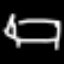
Label: bed